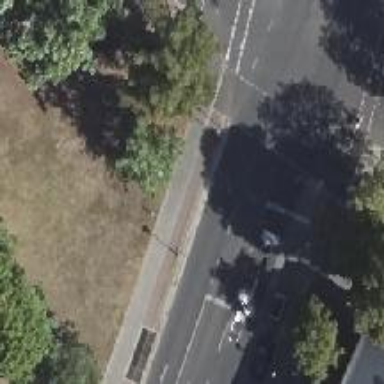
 featuring separate sidewalk and cycle track."